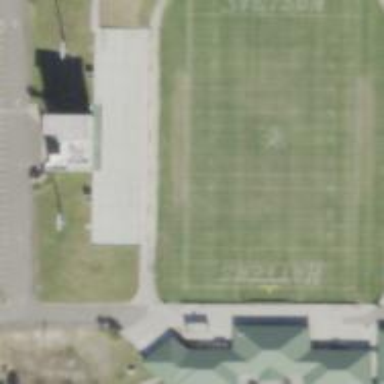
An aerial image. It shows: Pitch for American football.